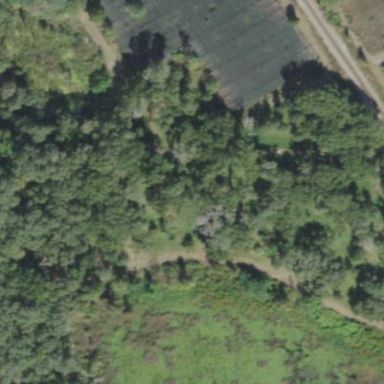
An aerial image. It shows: Orchard.